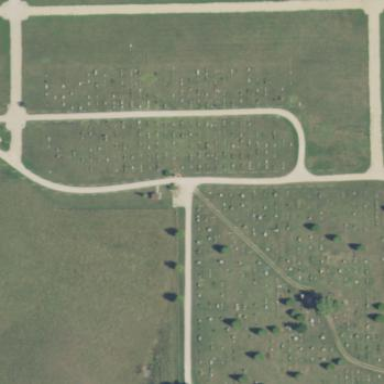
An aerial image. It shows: Cemetery.